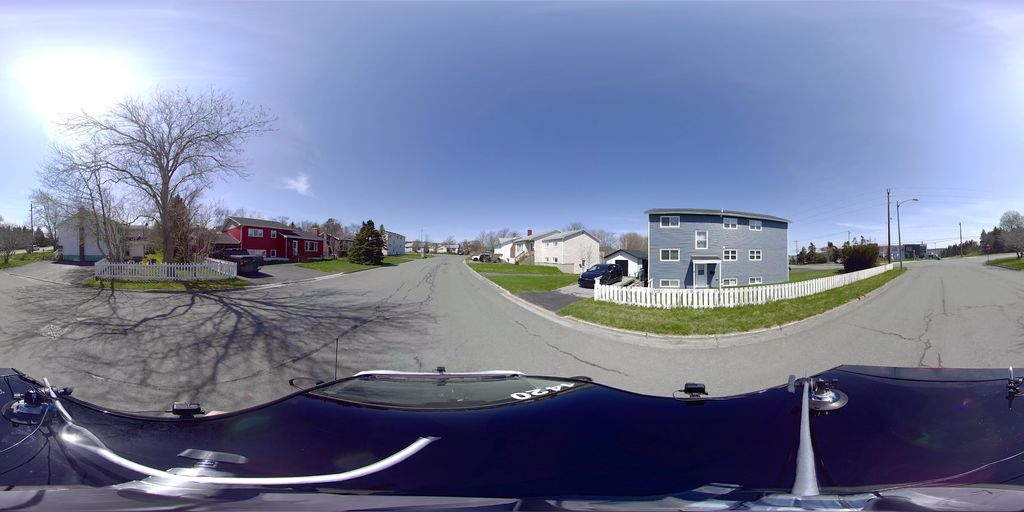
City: st_johns